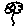
Label: flower